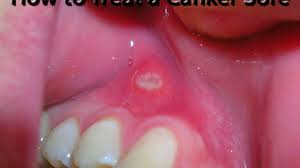
Condition: Mouth Ulcer